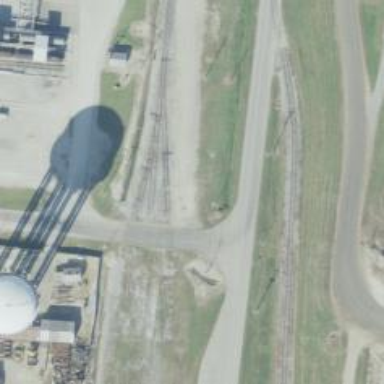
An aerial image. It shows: Abandoned railway spur.